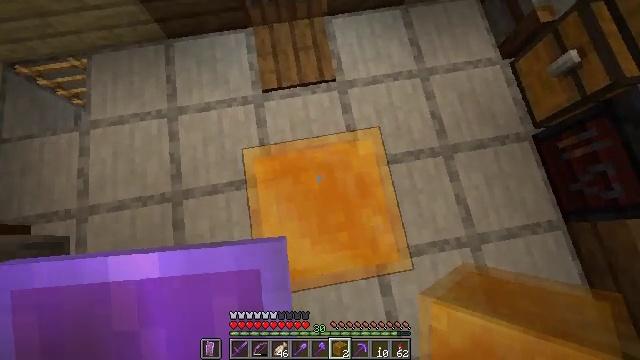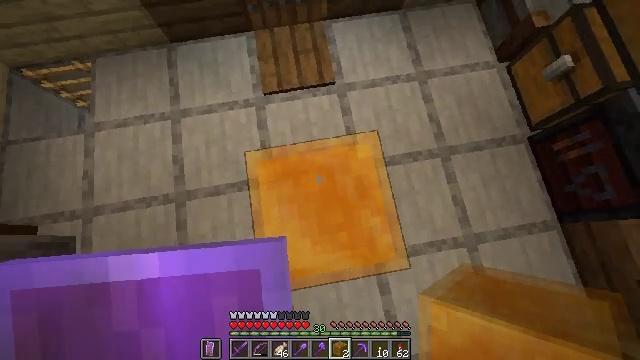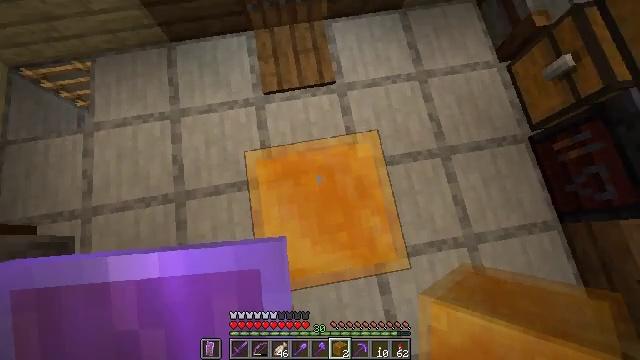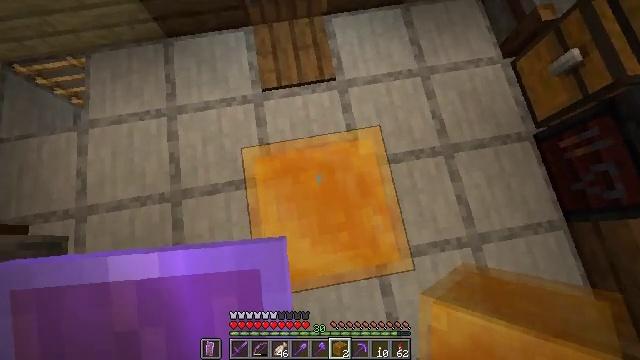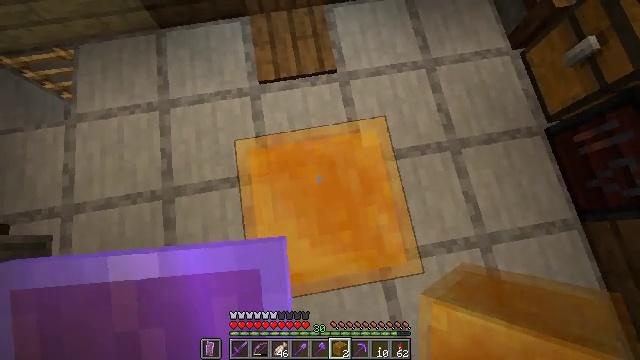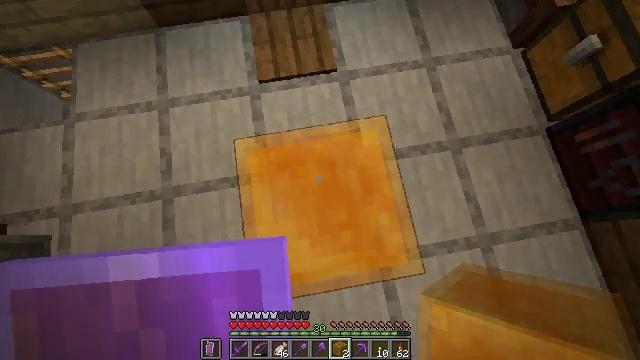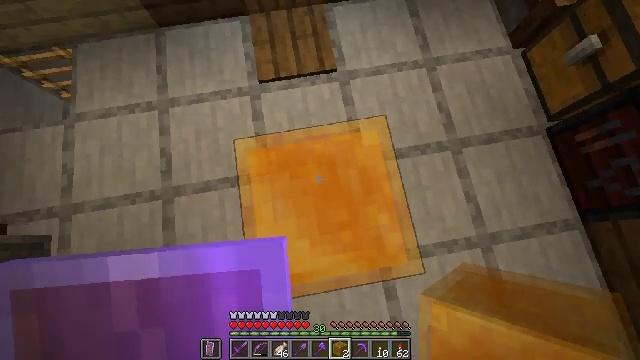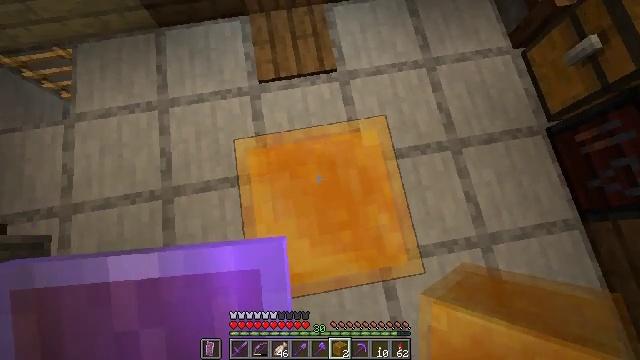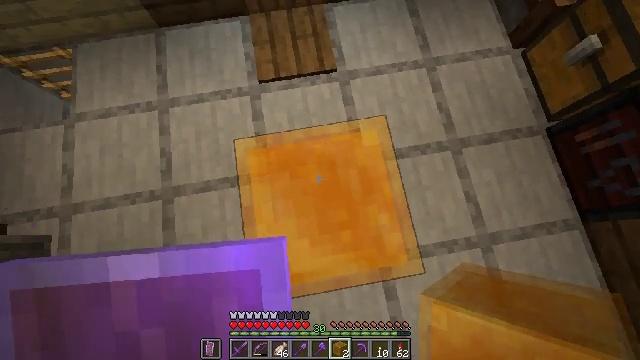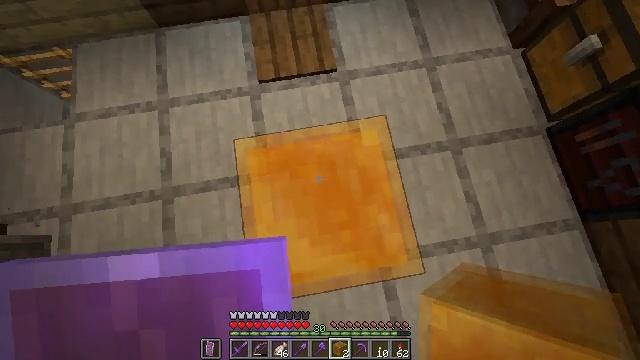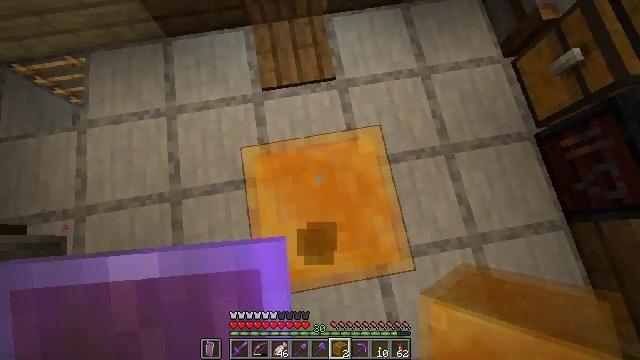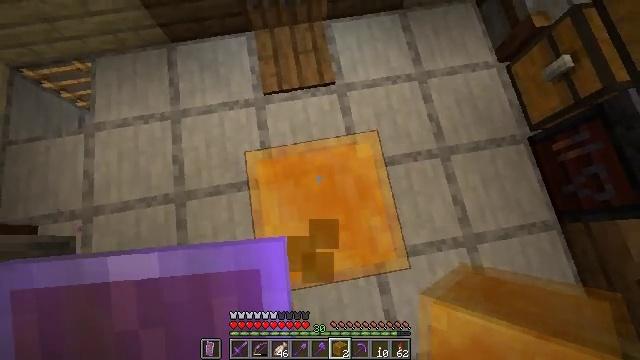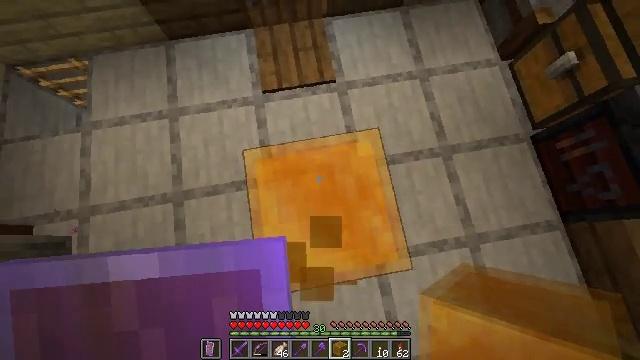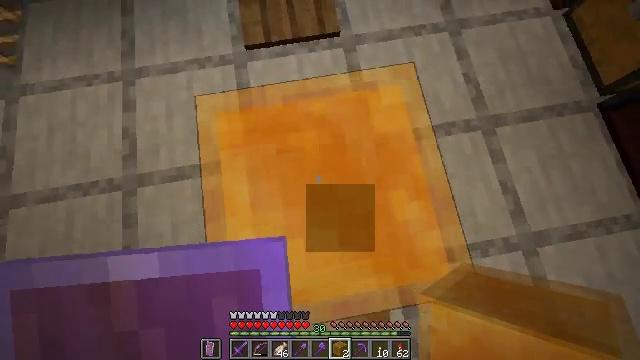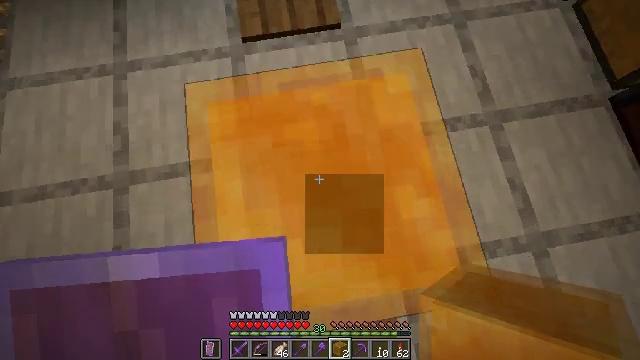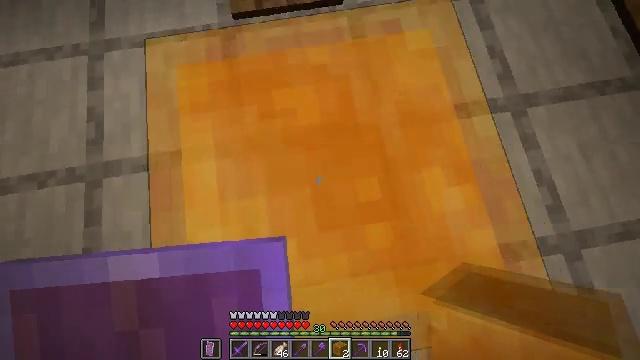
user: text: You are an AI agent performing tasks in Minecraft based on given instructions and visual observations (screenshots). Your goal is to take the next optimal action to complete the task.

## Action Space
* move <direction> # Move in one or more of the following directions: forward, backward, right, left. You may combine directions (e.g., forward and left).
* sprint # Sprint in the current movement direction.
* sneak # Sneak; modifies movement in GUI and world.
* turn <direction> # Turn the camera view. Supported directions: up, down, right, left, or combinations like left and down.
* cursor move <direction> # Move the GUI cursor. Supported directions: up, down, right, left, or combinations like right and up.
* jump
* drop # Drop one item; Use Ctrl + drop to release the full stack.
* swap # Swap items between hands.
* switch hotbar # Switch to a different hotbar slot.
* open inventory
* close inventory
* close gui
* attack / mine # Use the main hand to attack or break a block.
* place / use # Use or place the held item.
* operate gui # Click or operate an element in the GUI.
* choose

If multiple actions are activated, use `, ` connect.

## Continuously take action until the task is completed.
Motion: motion action
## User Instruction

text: mine block honey block
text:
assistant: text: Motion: jump
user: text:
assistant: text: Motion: jump
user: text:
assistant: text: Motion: jump
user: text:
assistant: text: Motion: jump
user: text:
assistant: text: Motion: jump
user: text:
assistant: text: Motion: jump
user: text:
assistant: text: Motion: jump
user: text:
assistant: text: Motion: jump
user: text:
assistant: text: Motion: jump
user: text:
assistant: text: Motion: jump
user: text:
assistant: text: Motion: no_op
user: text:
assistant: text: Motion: jump
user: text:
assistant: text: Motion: jump
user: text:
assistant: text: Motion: jump
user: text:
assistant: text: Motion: no_op
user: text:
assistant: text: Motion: jump
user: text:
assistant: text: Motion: jump
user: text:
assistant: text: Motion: jump
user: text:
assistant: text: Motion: jump
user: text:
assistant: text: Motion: jump
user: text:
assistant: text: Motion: jump
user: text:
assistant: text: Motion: no_op
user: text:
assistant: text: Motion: jump
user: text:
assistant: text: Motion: jump
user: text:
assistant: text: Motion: jump
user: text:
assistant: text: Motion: jump
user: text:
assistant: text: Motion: jump
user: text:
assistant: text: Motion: no_op
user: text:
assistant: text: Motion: no_op
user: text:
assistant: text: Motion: no_op